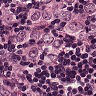
Metastatic tissue present: yes